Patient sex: M
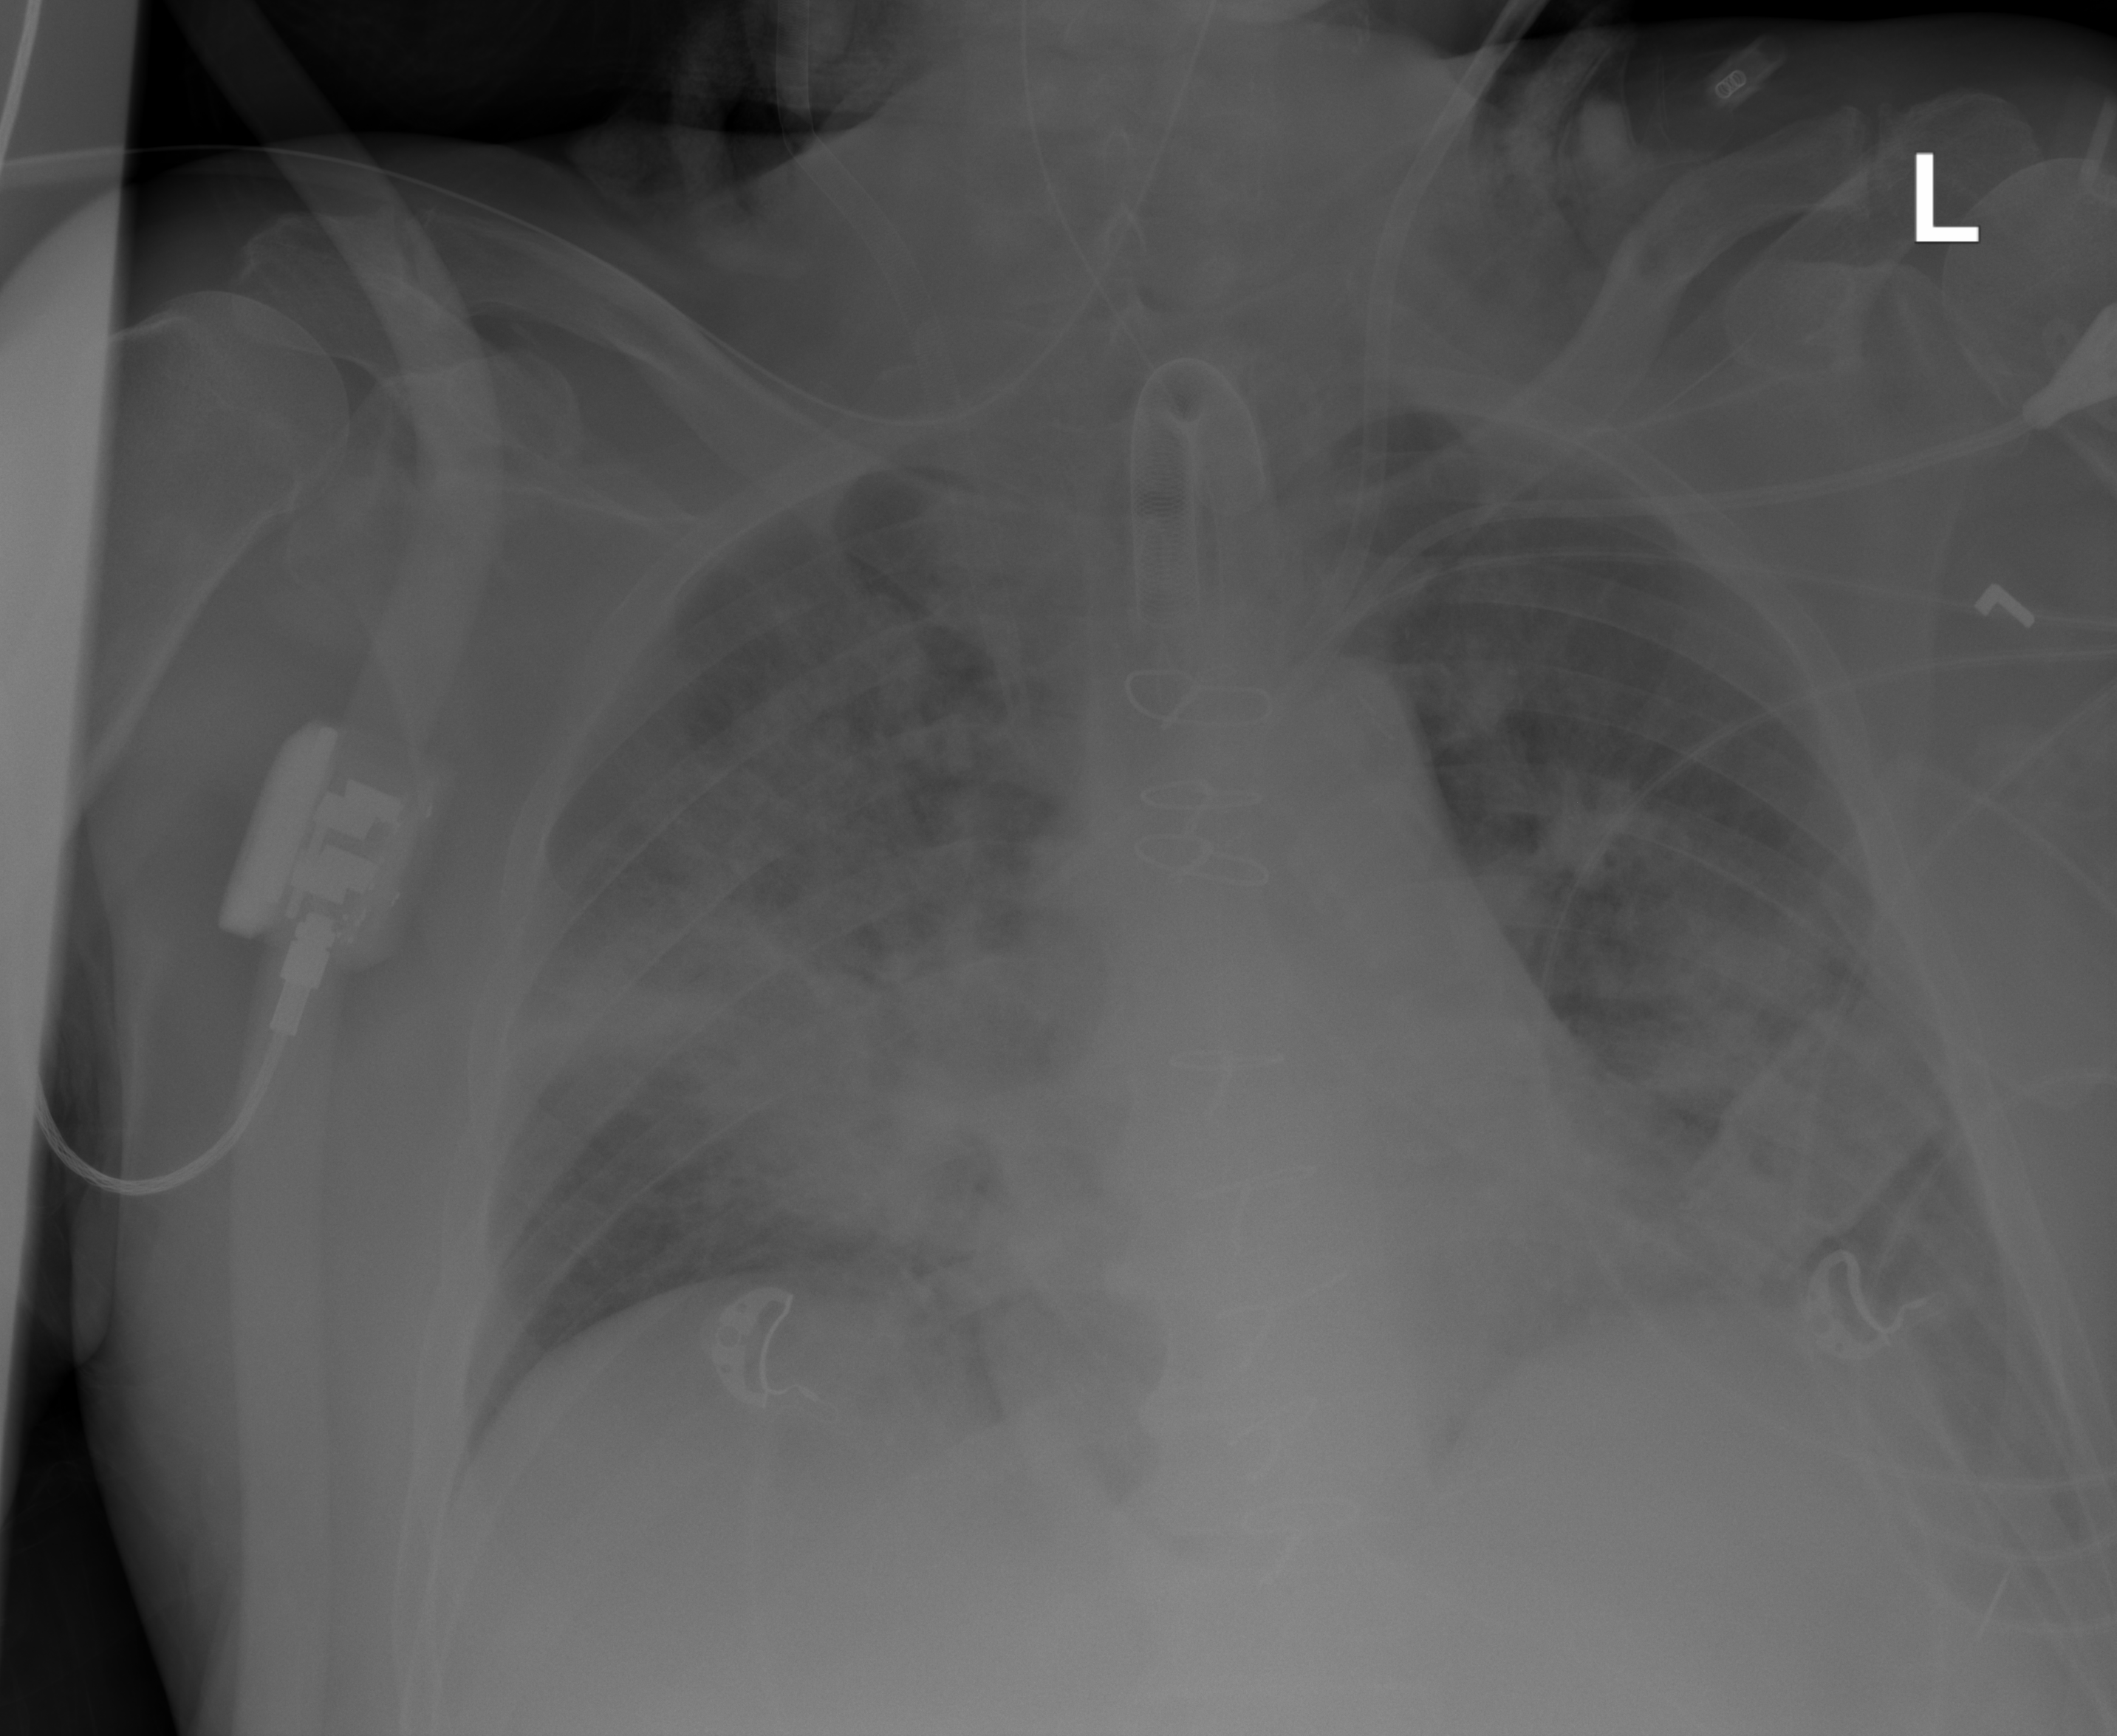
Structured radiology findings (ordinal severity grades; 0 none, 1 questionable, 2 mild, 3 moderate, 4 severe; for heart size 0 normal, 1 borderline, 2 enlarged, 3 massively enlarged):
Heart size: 2
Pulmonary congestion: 2
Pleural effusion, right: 2
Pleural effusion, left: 0
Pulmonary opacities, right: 2
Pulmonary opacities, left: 2
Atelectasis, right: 2
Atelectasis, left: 2